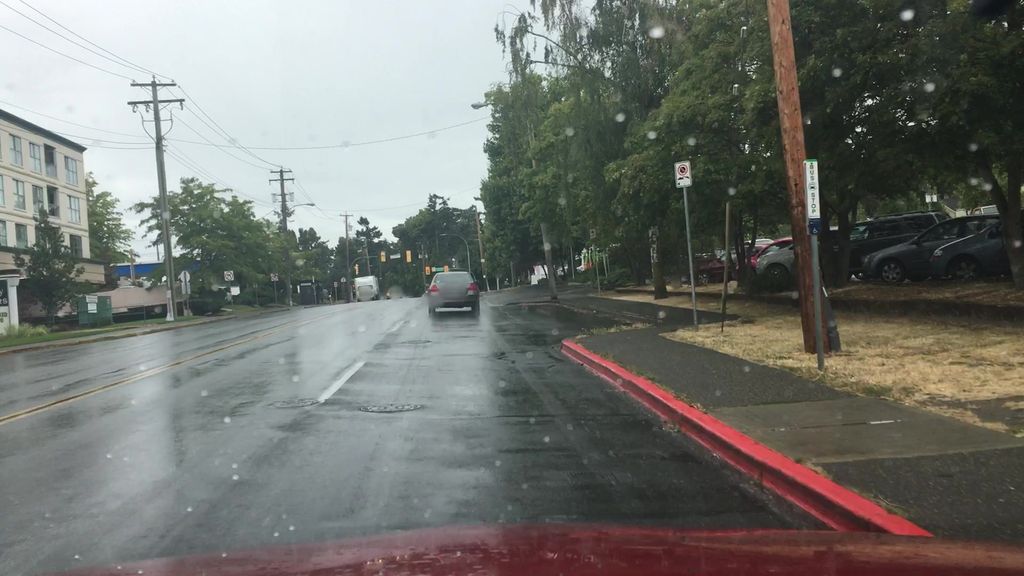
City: victoria